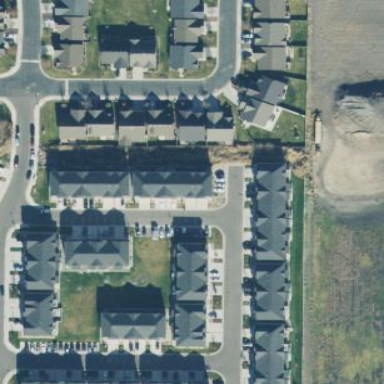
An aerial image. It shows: Residential area with townhomes.